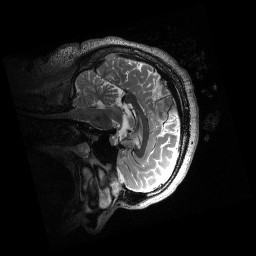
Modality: T2w
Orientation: sagittal
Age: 48
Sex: male
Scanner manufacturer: siemens
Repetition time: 3.2 s